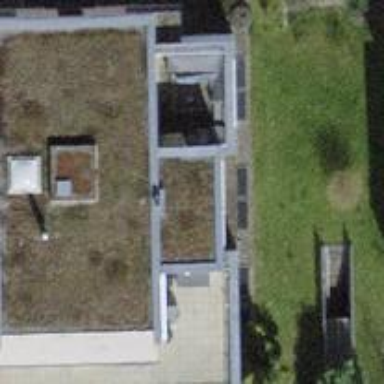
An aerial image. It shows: Building with flat roof.